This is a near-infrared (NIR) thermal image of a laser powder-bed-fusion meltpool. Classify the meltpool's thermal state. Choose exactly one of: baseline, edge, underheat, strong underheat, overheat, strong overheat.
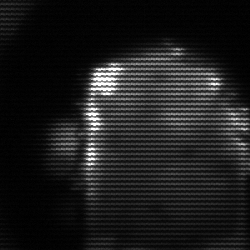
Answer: baseline